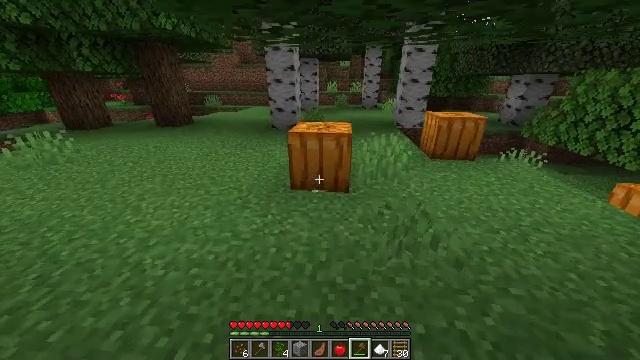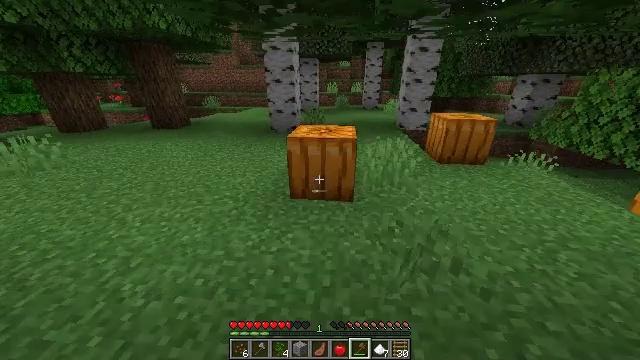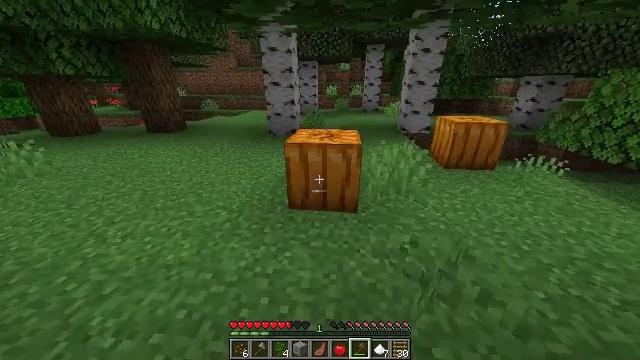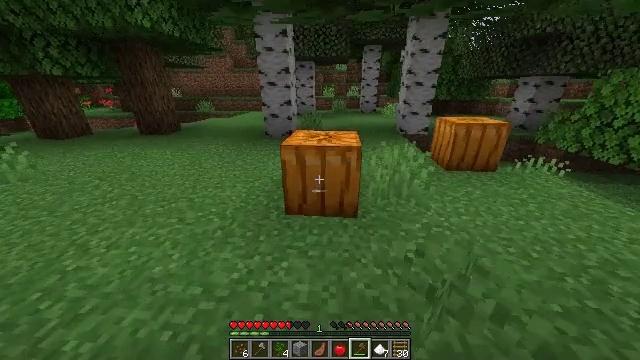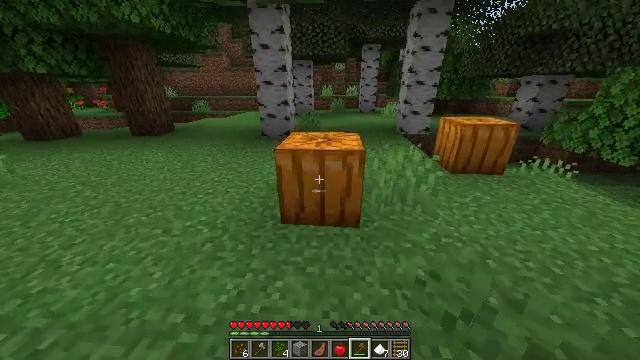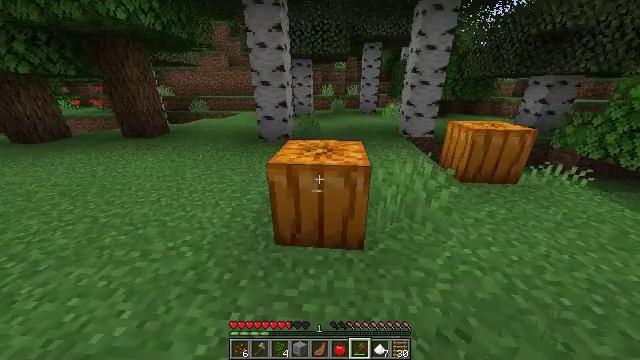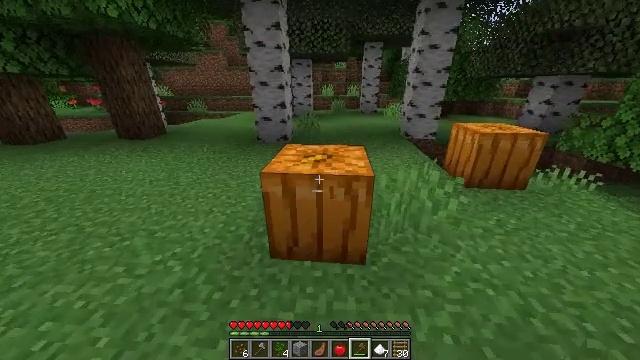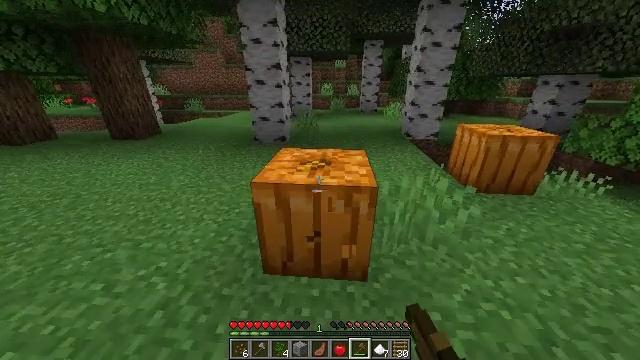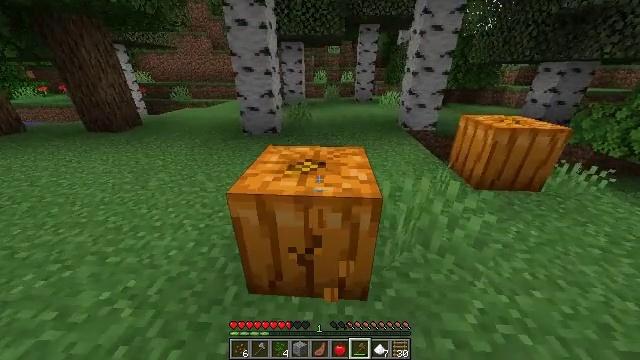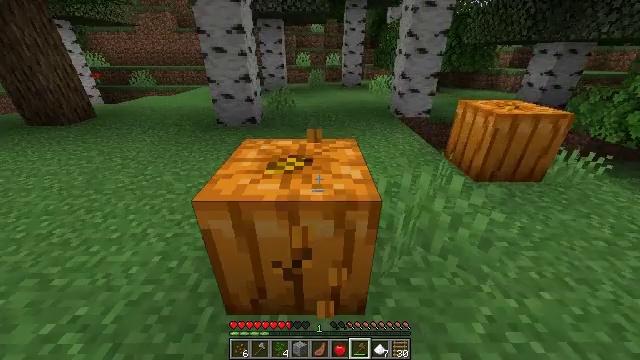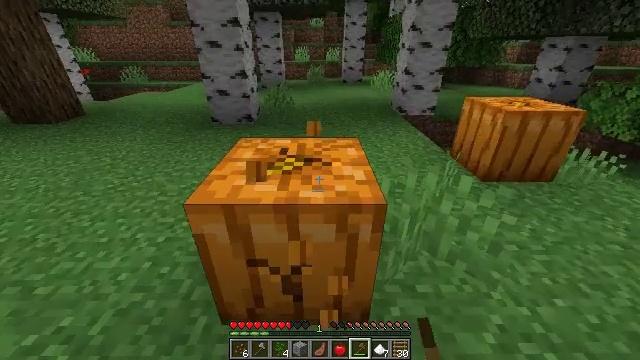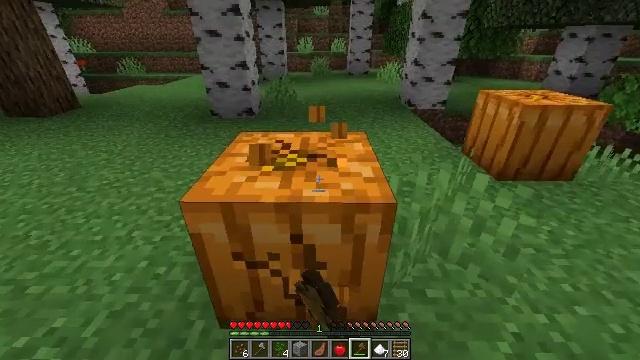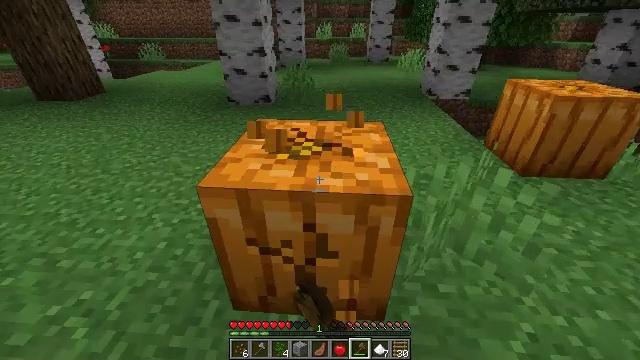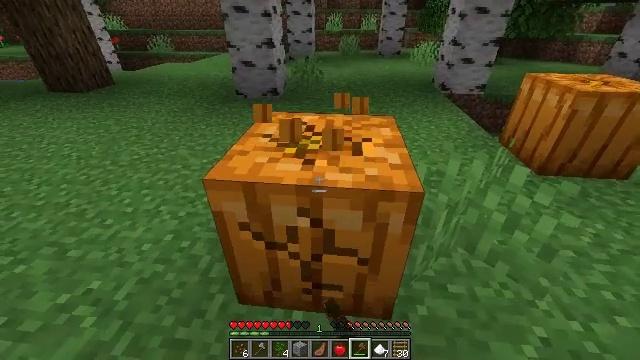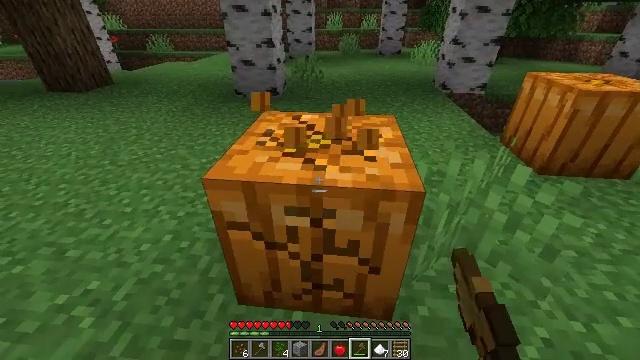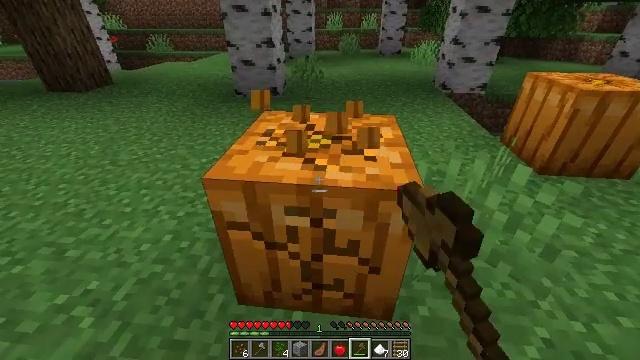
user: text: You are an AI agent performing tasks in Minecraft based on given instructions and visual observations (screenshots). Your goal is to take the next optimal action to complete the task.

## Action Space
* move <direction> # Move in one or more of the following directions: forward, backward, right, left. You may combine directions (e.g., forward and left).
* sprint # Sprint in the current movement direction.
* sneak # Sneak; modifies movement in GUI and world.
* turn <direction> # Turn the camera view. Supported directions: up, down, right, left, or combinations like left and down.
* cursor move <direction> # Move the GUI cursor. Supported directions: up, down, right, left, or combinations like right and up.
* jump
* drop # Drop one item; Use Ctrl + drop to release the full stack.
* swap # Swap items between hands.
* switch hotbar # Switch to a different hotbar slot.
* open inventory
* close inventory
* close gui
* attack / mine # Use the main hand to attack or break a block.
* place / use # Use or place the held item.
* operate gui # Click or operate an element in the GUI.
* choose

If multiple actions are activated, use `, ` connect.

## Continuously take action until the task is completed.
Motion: motion action
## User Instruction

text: Attack the pumpkin to gather it.
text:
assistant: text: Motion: move forward
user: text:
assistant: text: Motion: move forward, sprint
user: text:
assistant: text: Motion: move forward, sprint
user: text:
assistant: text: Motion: move forward, sprint
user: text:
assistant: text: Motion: move forward
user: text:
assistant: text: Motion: move forward, attack / mine
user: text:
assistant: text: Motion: move forward, attack / mine
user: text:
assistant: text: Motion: turn right and down, attack / mine
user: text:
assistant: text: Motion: turn right and down, attack / mine
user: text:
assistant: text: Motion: attack / mine
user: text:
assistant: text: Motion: attack / mine
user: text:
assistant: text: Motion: turn left and down, attack / mine
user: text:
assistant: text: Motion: turn left and down, attack / mine
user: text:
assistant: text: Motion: attack / mine
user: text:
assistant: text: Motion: attack / mine
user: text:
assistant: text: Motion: attack / mine
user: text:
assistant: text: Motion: attack / mine
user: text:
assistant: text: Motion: attack / mine
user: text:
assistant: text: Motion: attack / mine
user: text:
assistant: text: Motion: attack / mine
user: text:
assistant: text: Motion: attack / mine
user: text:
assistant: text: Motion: attack / mine
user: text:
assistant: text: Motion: attack / mine
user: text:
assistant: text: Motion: attack / mine
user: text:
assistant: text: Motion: attack / mine
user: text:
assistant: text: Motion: attack / mine
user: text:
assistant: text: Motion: attack / mine
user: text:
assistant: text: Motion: turn right and down, attack / mine
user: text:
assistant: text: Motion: move forward and move left, turn right and down
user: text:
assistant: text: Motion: move forward and move left, turn right